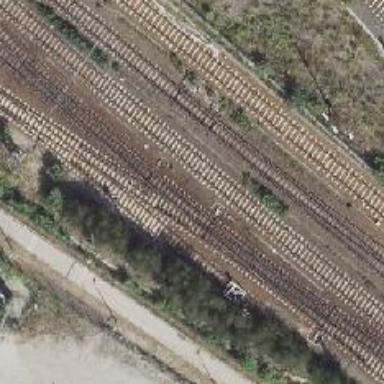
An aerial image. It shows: Railway switch.